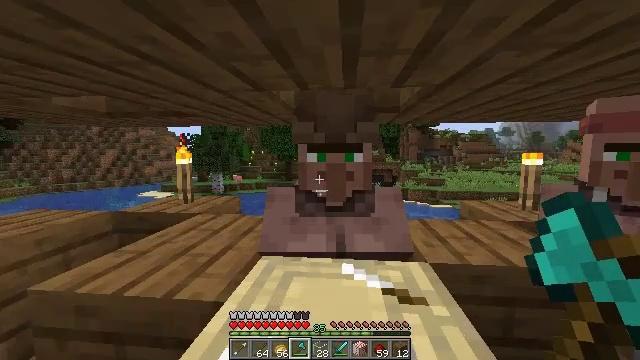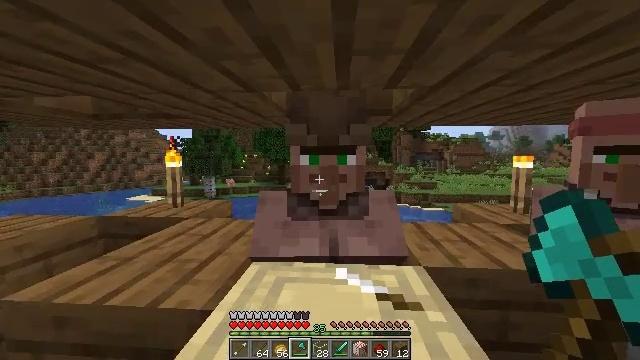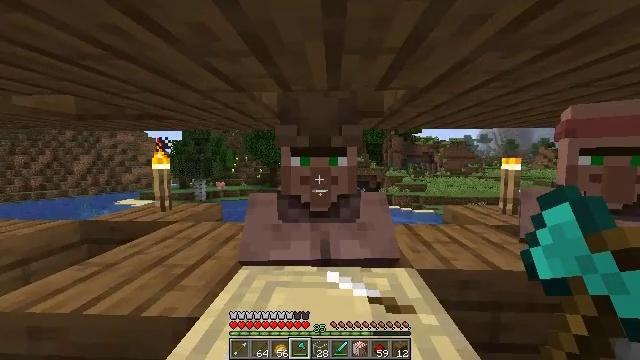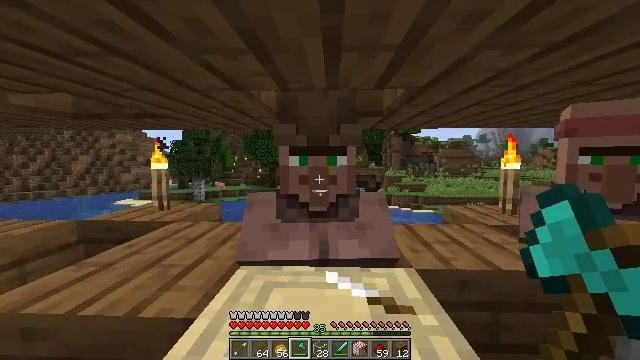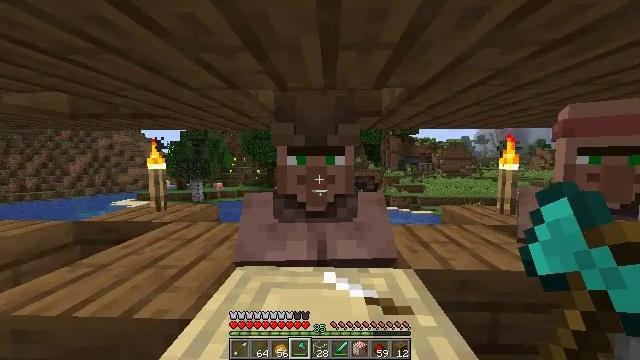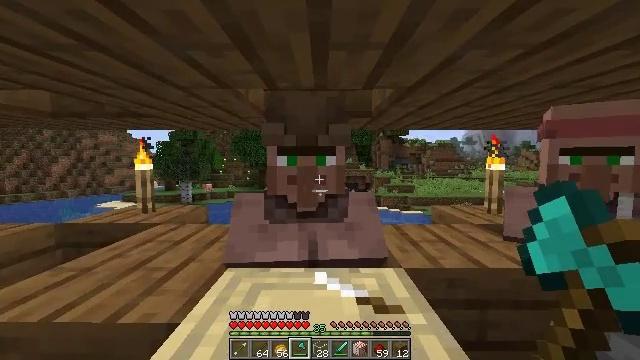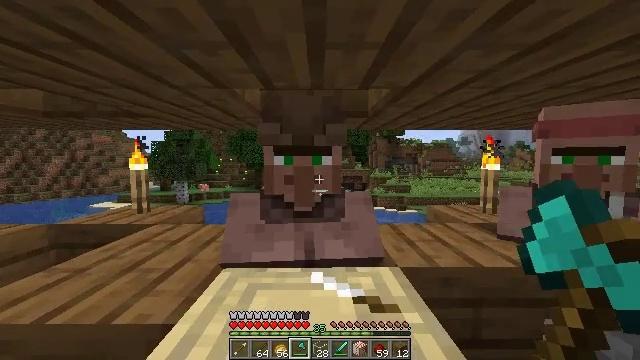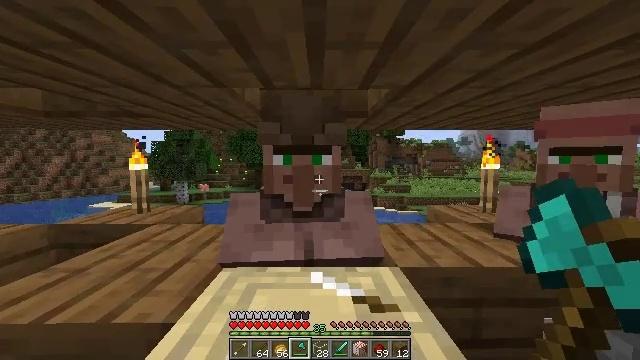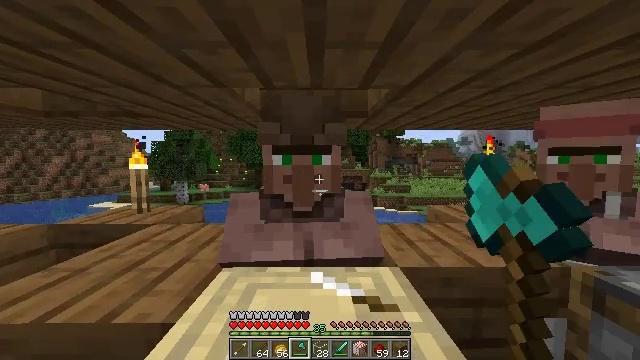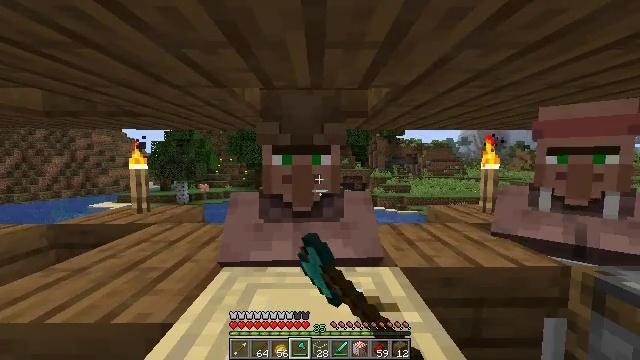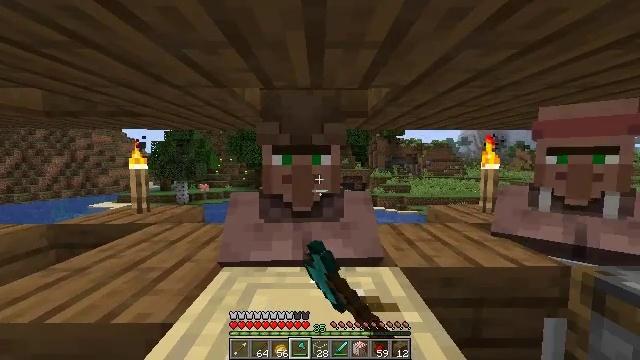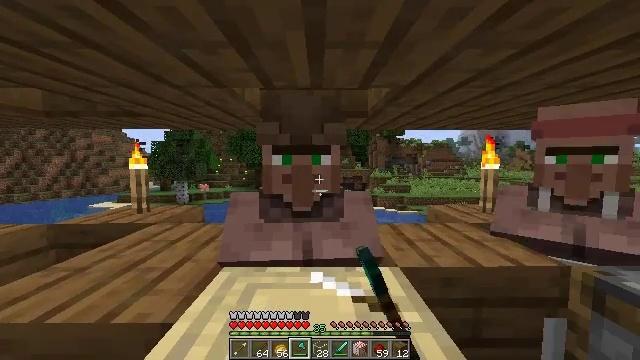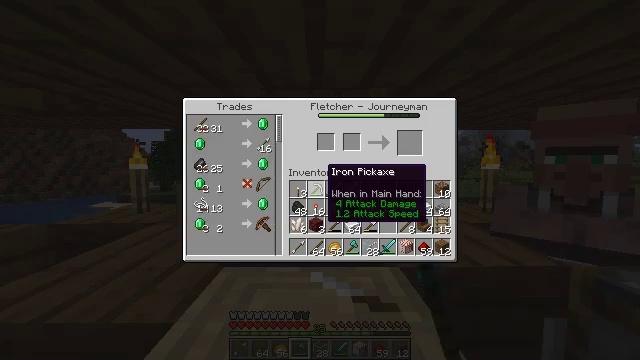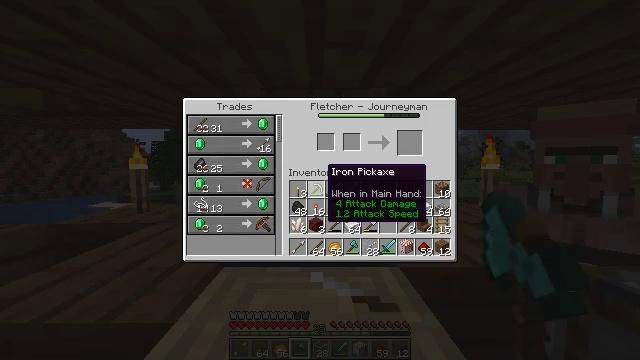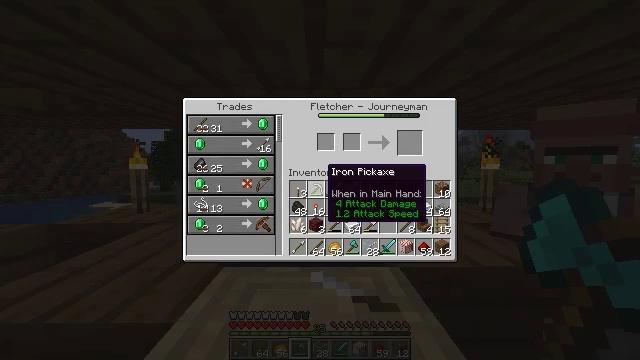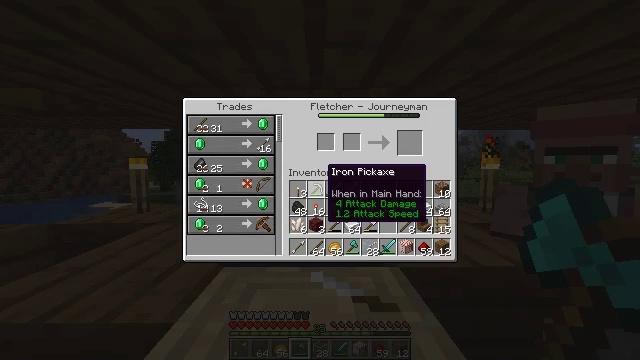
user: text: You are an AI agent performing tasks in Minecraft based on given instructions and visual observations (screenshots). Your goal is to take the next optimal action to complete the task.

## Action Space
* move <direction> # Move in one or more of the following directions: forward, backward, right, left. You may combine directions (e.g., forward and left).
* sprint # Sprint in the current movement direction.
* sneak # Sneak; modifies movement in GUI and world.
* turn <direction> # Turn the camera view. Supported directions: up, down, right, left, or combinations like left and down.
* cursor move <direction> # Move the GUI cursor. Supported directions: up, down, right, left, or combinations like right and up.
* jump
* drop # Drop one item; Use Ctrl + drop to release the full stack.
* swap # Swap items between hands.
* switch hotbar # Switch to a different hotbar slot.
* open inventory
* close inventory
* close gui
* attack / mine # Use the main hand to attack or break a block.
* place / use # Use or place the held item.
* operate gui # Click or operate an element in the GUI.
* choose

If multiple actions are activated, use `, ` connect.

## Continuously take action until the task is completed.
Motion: motion action
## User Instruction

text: Interact with the crafting table to make a crossbow.
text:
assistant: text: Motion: turn right
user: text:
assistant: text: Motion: turn right
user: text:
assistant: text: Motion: no_op
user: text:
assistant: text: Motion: no_op
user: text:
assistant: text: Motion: turn right
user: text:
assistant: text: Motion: no_op
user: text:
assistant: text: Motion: use / place
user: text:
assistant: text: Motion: use / place
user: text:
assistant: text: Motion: use / place
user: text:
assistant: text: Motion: no_op
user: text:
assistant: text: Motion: no_op
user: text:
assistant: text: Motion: open gui
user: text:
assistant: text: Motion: no_op
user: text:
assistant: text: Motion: no_op
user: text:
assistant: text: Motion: no_op
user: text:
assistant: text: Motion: no_op
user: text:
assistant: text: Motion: no_op
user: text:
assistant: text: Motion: no_op
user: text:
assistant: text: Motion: cursor move left
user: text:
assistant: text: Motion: cursor move left
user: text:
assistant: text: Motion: cursor move left
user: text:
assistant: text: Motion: cursor move left
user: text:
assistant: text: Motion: no_op
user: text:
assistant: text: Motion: no_op
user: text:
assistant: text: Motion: no_op
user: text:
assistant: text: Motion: no_op
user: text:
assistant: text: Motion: no_op
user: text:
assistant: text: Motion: no_op
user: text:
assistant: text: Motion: no_op
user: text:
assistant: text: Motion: no_op